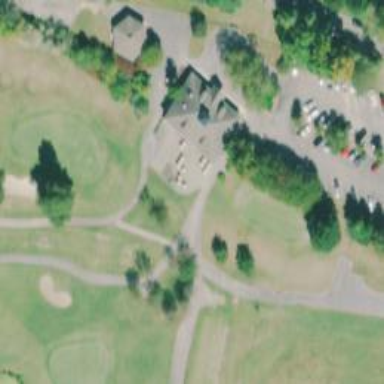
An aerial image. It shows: Footway that resembles golf path.